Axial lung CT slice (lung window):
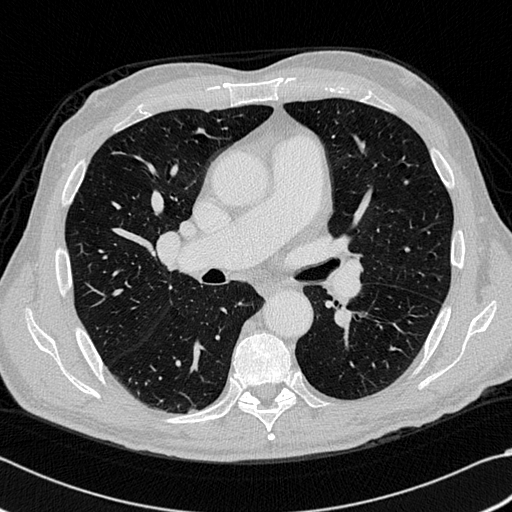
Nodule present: no